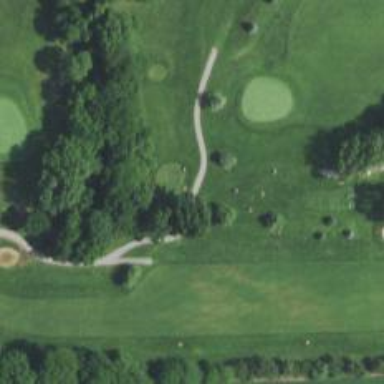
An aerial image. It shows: Service road with high-quality grade1 tracktype. It resembles golf cart path.